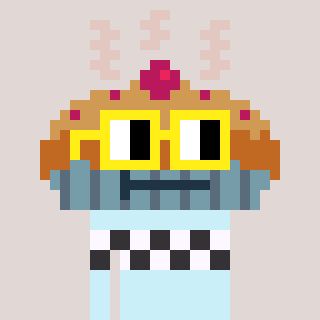
a pixel art character with square yellow glasses, a pie-shaped head and a cold-colored body on a warm background